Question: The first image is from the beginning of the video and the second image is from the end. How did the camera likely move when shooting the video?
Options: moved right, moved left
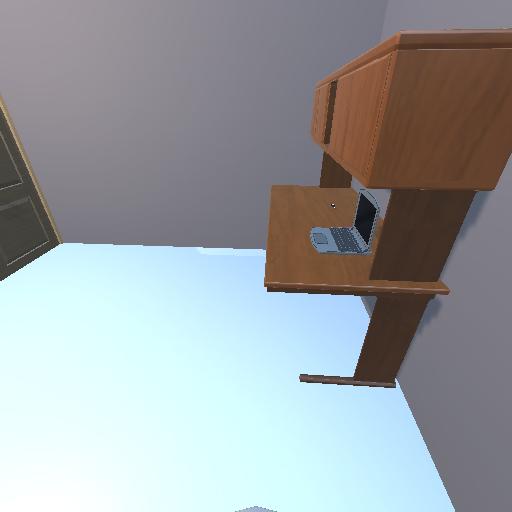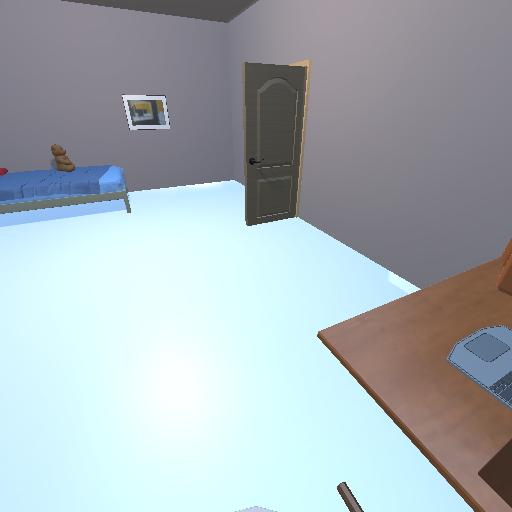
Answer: moved right